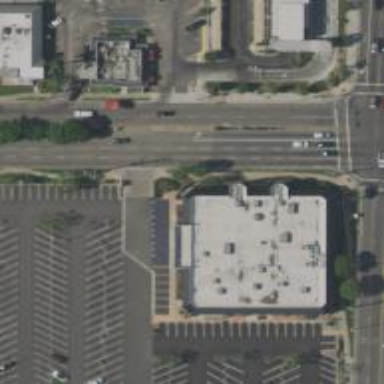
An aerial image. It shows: Retail building with fitness center on the premises.